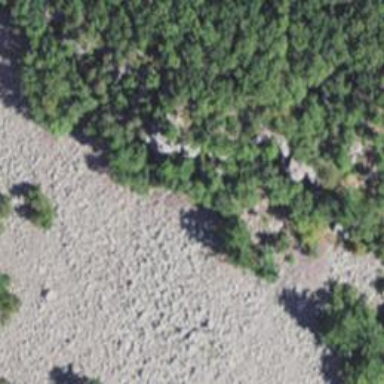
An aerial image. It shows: Natural cliff.